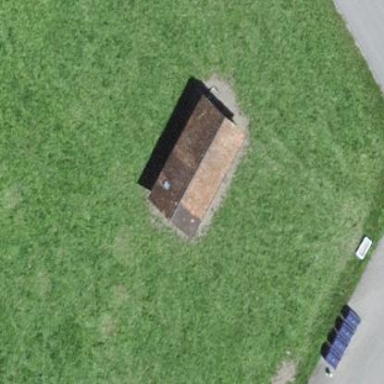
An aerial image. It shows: Shed.